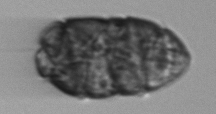
Label: Margalefidinium